Question: i'm new to asp.net mvc. I'm displaying data from a linq to sql query but unsure how to render a a list of data in a 2 column table.
eg. A list of products. I've seen this example, but wondering if there are any other suggestions - <URL>.
Hence if i have 6 products returned, i want them displayed in a table in this format, see below.

regards
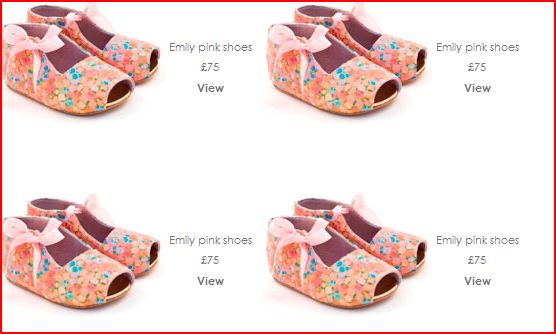
Answer: this is what i came up with, it's not the cleanest code, but there doesn't seem to be a clear cut way of doing this.
'''
<table>
<%
int productCount = 0;
foreach (var x in Model)
{
productCount++;
if (productCount % 2 == 1)
{
%>
<tr>
<td>
<%=Html.Encode(x.ProductId)%>
</td>
<%
}
else
{
%>
<td>
<%=Html.Encode(x.ProductId)%>
</td>
</tr>
<% }
}
if (productCount % 2 == 1)
{%>
<td>&nbsp;</td></tr>
<%}%>
</table>
'''